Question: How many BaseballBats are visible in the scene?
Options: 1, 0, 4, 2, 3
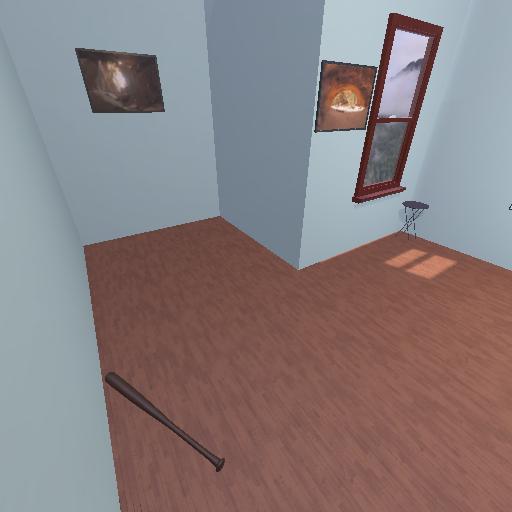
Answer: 1